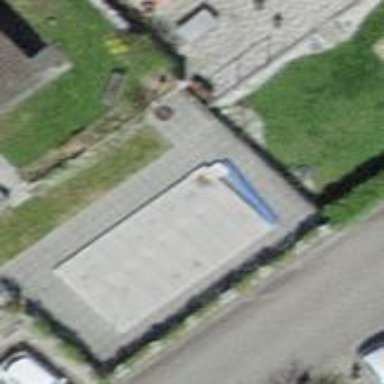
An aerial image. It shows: Swimming pool located in leisure land.